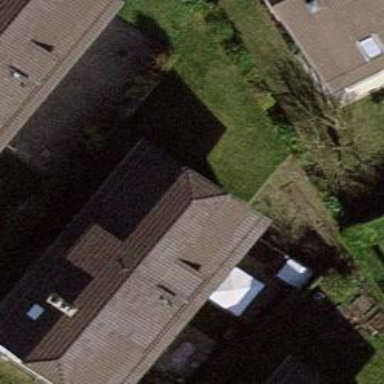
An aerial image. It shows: Building featuring apartments with half-hipped roof.